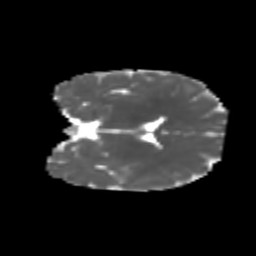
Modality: MD
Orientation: coronal
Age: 5
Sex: female
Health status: healthy